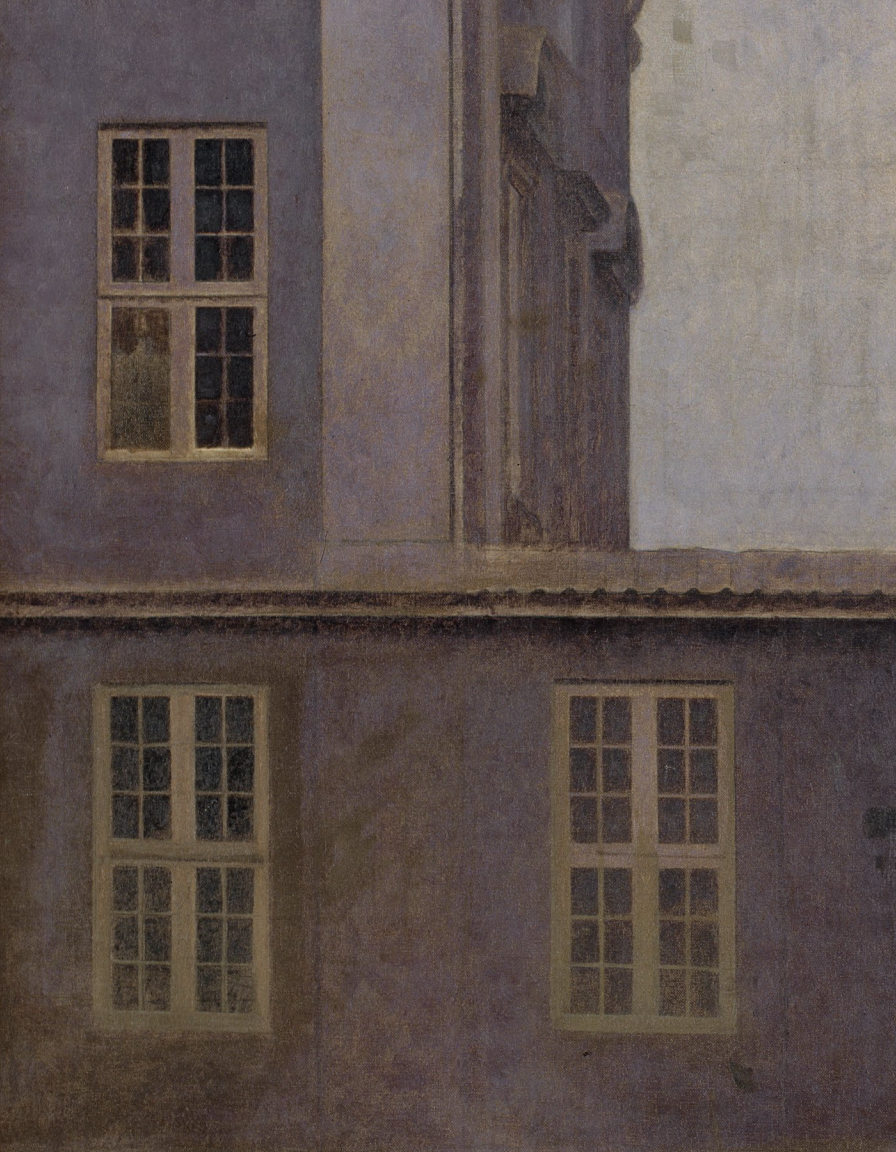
landscape painting, wide, overcast daylight, purple-grey neoclassical building facade with pilaster and stacked windows above wall with two windows below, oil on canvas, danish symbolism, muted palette